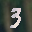
Label: 3